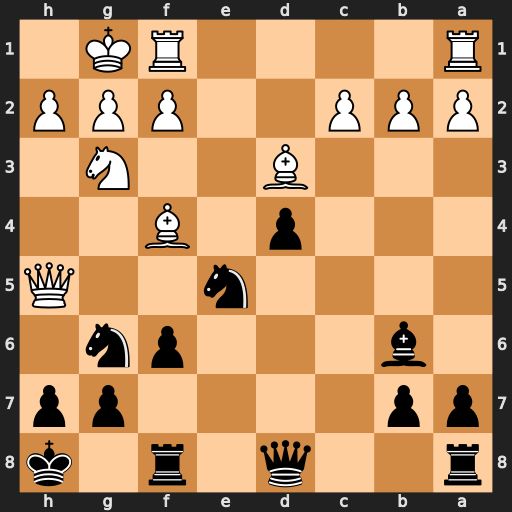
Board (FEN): r2q1r1k/pp4pp/1b3pn1/4n2Q/3p1B2/3B2N1/PPP2PPP/R4RK1
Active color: b
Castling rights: -
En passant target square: -
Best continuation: Nxd3 cxd3 Nxf4